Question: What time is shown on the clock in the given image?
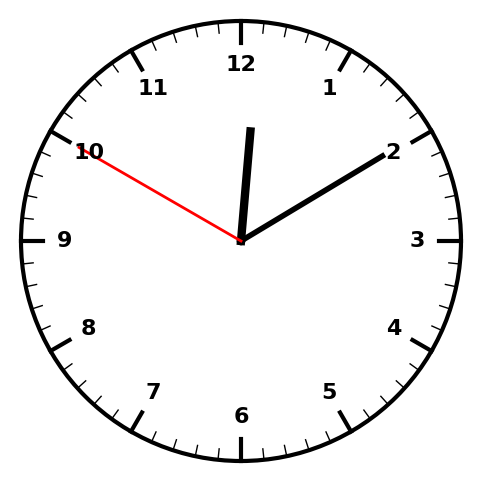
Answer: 12:09:50